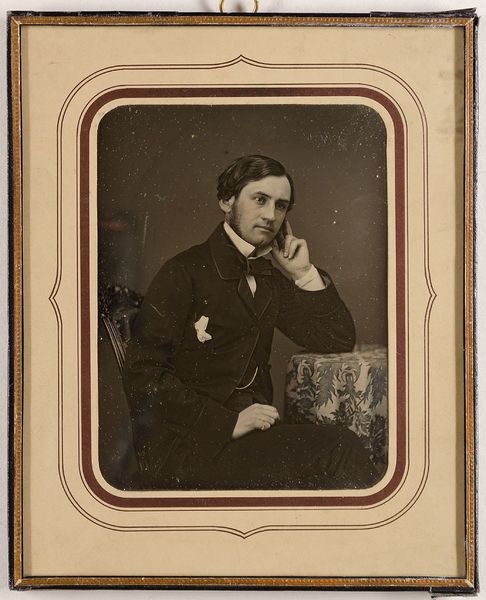
Titel: Unbekannter Mann
Standort: Hamburg
Institution: Museum für Kunst und Gewerbe Hamburg
Schlagwörter: mann, gesten, portrait, figur, foto, fotografie, photographie, photo, lichtbild, handkoloriert, daguerreotypie, bildwerke, angewandte und bildende kunst, hessische systematik, porträt, armhaltungen, porträtfotografie, porträtphotographie, hüftbild, handkolorierung